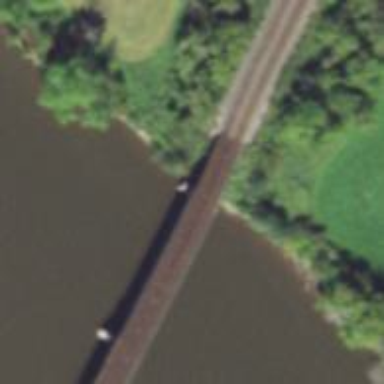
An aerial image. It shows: Bridge over railway line.